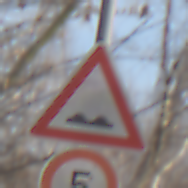
Verkehrszeichen: UnebeneFahrbahn
Zusatzzeichen unten: Geschwindigkeit5
Umgebung: Outdoor, Nature
Tageszeit: MorningAfternoon
Wetter: Clear
Licht: Natural
Jahreszeit: Winter
Kontrast: HighContrast